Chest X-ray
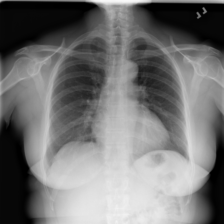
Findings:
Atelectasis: negative
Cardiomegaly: negative
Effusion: negative
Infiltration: negative
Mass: negative
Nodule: negative
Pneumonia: negative
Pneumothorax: negative
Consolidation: negative
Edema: negative
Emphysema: negative
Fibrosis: negative
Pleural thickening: negative
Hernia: negative